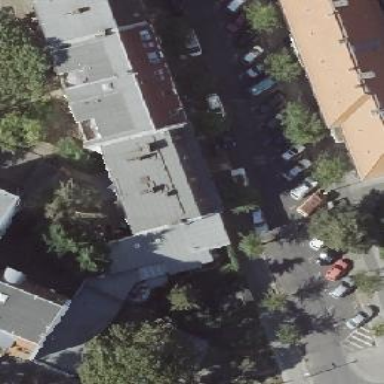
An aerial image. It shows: Saltbox-roofed apartment building.